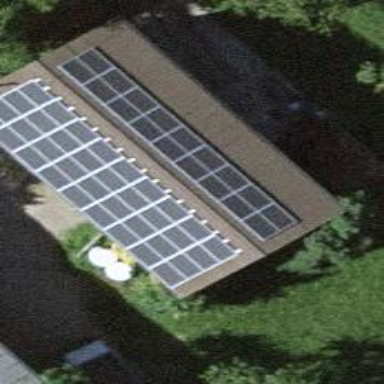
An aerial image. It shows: Solar power generator using photovoltaic method with solar photovoltaic panel types.